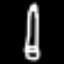
Label: pencil